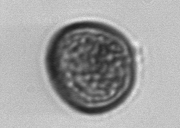
Label: Prorocentrum